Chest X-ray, AP view. Patient: 57 years old, sex M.
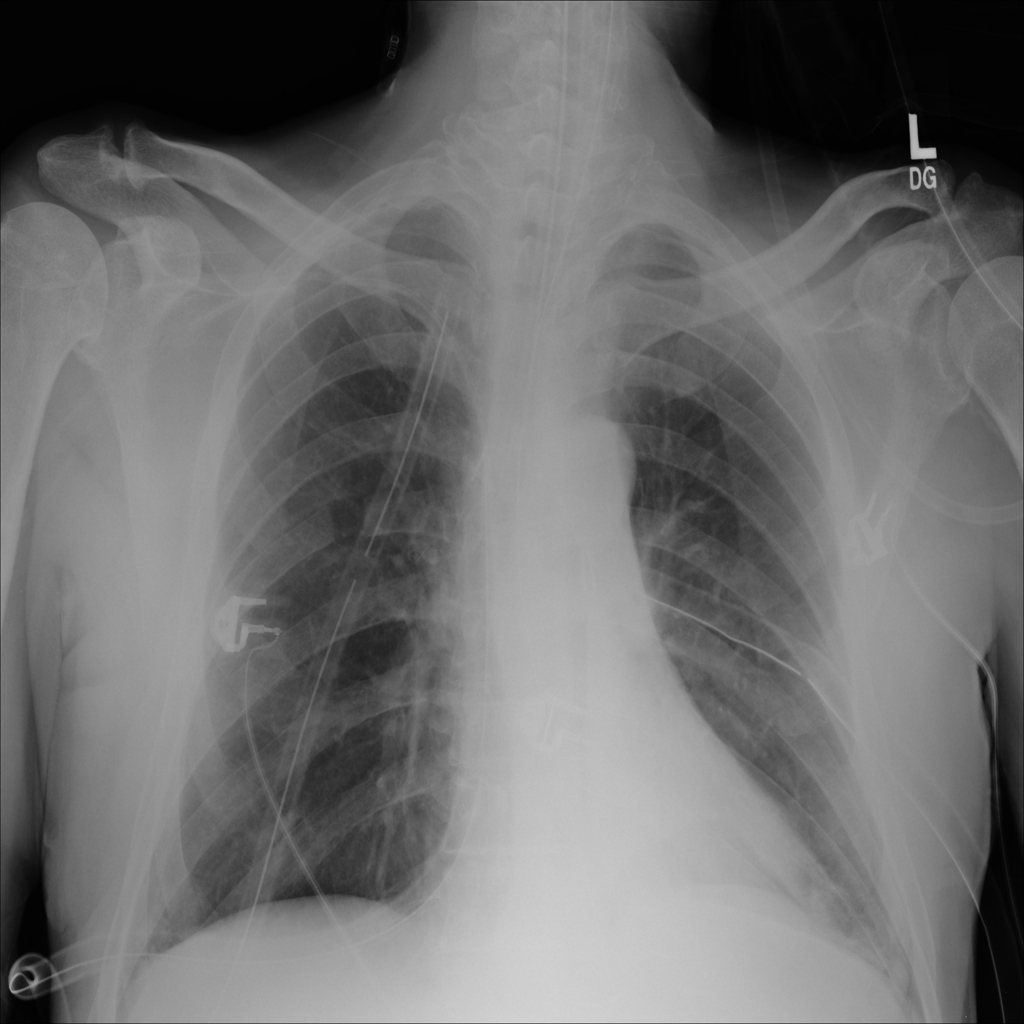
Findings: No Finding